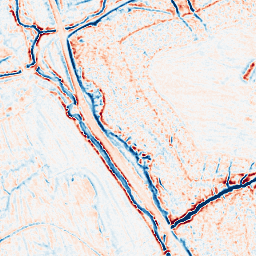
Category: edge_preserving
Decomposition family: bilateral
Decomposition parameters: d: 9
sigma_color: 50
sigma_space: 50
Upsampling method: bilinear
Upsampling parameters: scale: 4
Upsampling scale: 4